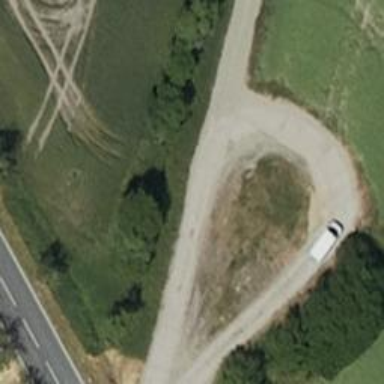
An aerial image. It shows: Service road with concrete surface. The road has track type of grade 2.